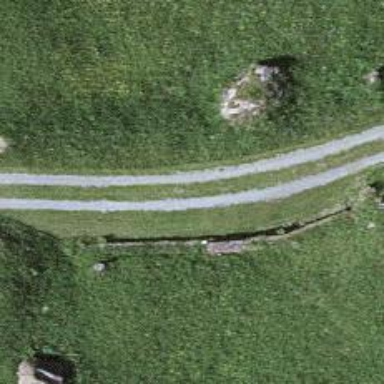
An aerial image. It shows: Unpaved service road.